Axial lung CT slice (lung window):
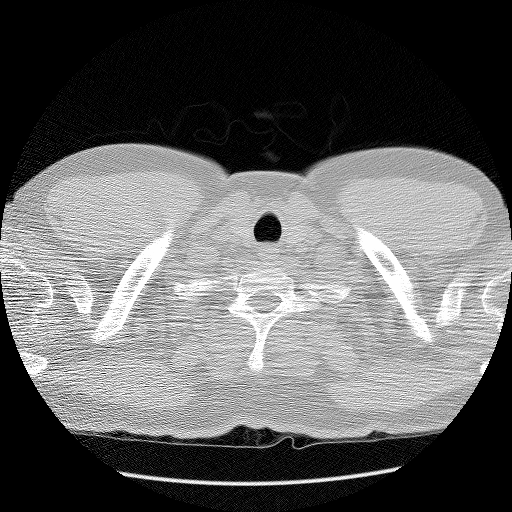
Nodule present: no